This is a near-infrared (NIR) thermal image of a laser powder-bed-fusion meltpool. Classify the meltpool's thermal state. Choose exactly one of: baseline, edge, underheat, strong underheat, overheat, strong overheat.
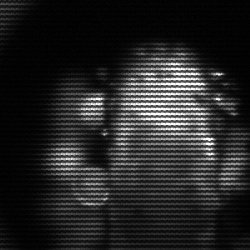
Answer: strong underheat